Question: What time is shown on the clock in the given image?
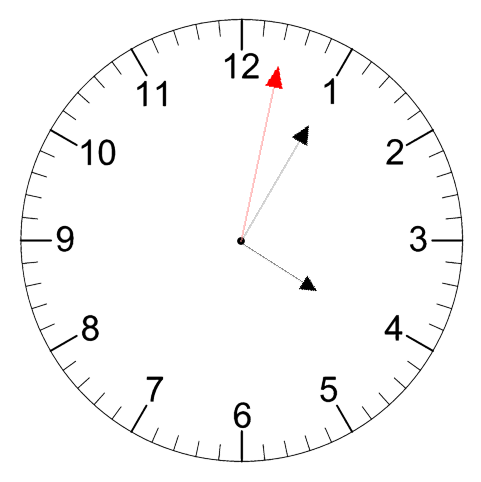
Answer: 04:05:02